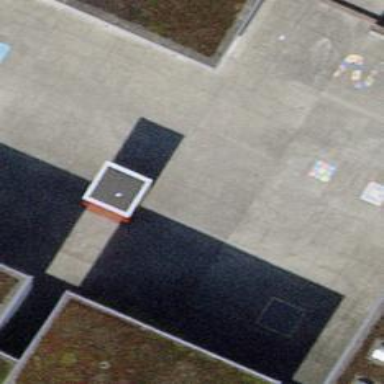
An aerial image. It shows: School.